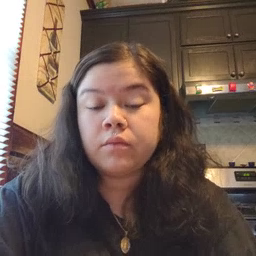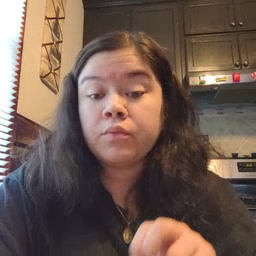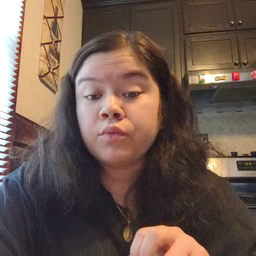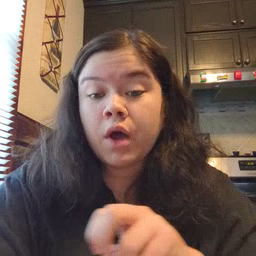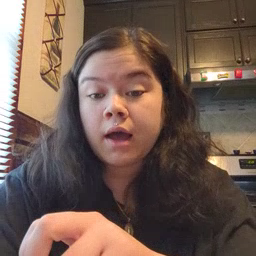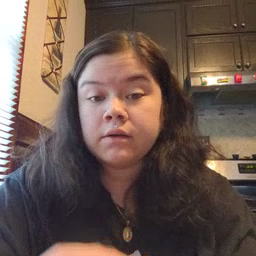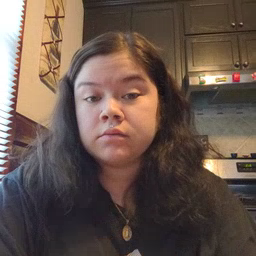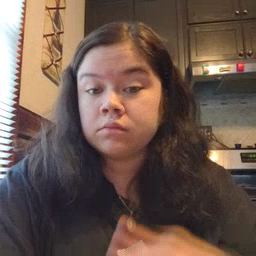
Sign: ride